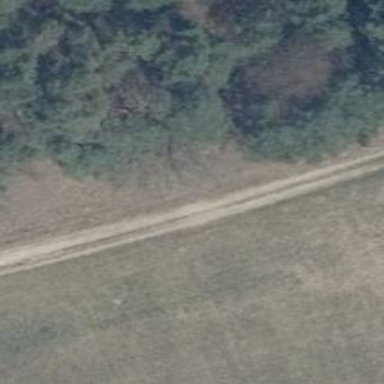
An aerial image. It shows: Track with very rough surface.